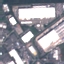
Label: Industrial